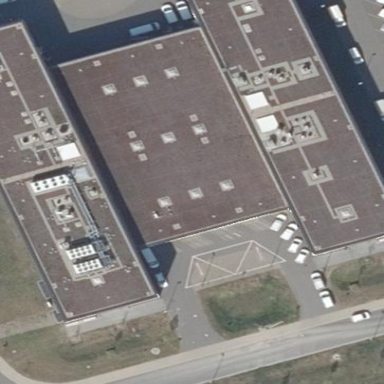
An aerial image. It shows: Commercial building.